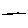
Label: line